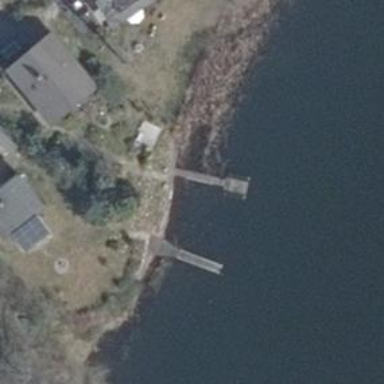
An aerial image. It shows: Man-made pier.